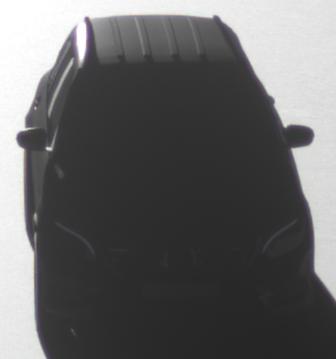
Make: Mercedes-Benz
Model: GLC 250
Detailed model: GLC (253)
Model produced from: 2015/09
Model produced until: 2018/05
Doors: 5
Color: black
Road condition: dry road
Daytime: sunrise or sunset
Contrast: high contrast